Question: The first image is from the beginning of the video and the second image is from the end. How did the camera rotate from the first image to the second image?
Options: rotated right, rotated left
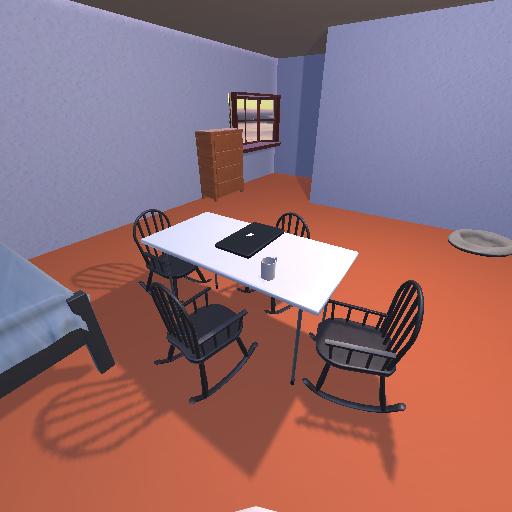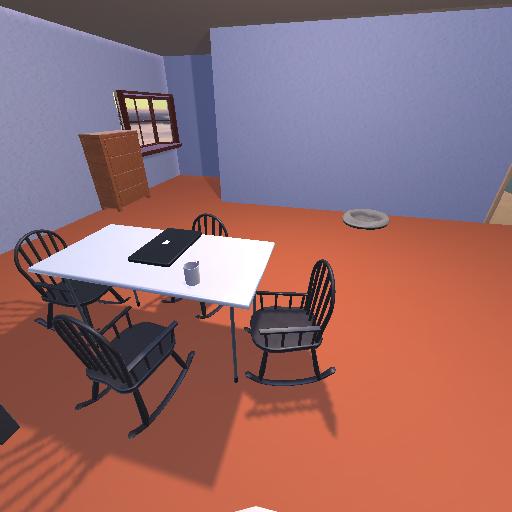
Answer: rotated right